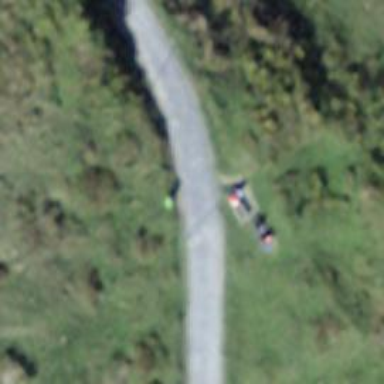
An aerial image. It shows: Bench for seating.